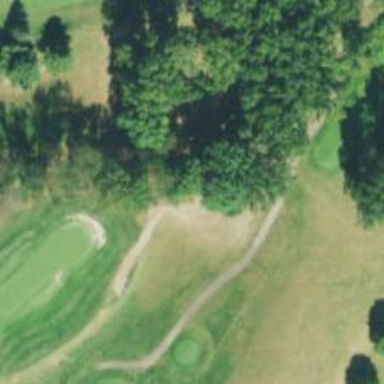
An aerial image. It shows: Footway that doubles as golf path.